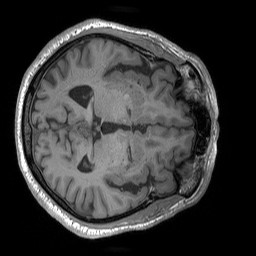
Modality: T1w
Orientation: axial
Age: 69
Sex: male
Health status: healthy
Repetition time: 1.9 s
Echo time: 0.00252 s